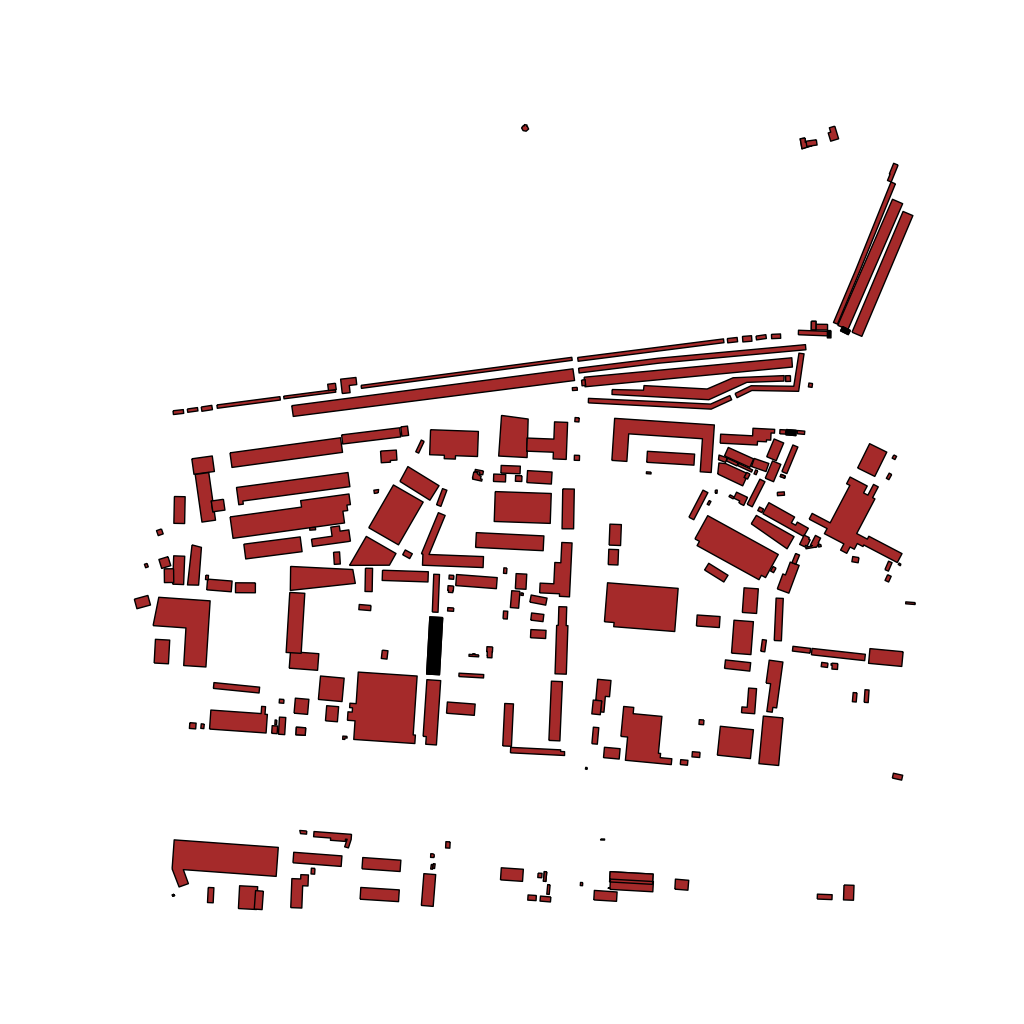
Tags: overhead vector_map, industrial, recreation, residential, special, transport, individual_rise, low_rise, medium_rise, density_1, Building, Facility, 1.0 km²